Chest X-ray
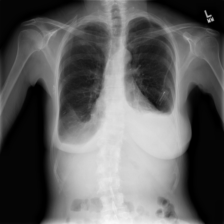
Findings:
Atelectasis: negative
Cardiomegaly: negative
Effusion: positive
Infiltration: negative
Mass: negative
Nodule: negative
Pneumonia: negative
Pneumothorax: negative
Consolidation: negative
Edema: negative
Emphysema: negative
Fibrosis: negative
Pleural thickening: negative
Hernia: negative